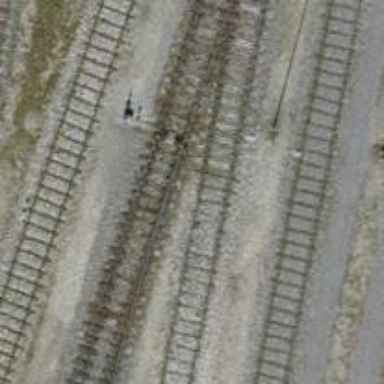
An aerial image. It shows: Railway switch.